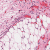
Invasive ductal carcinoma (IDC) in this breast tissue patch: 0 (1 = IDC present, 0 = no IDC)